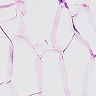
Metastatic tissue present: no